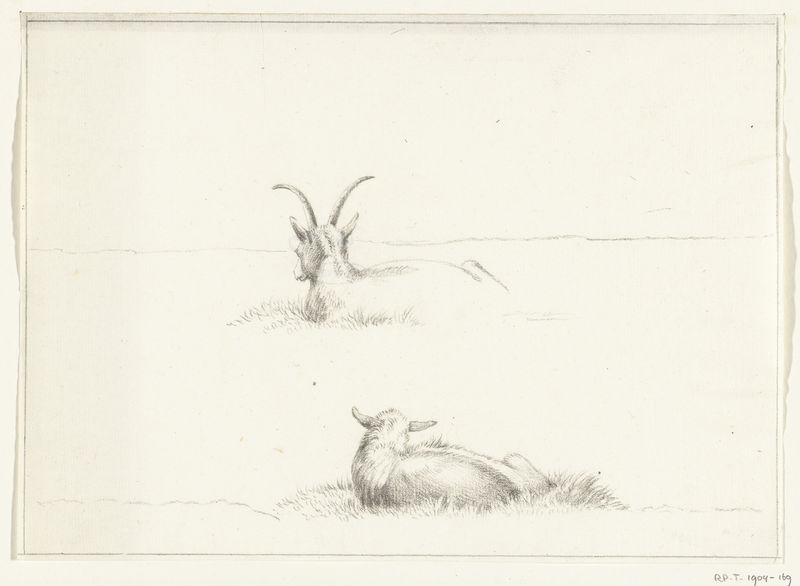
Titel: Schetsen van een liggende geit en een schaap, van achteren
Künstler: Jean Bernard
Standort: Amsterdam
Institution: Rijksmuseum
Schlagwörter: rücken, skizze, zeichnung, gras, schauen, weide, zart, fell, liegen, white, black, old, sit, sitting, brown, lamm, schaf, rückseite, bleistift, rückansicht, field, head, horizon, grass, drawing, paper, weich, black and white, animals, illustration, sketch, ziege, meadow, wiederkäuen, neck, ink, art, back, ears, hips, study, pencil, lines, cow, book, horns, lying, resting, sleep, sleeping, goat, ram, sheep, graze, lamb, goats, faded, lying down, wite, repose, 2, 1904, 9, 3, 1, 4, rear, spine, backs, spare, ewe, sholder, hind legs, eew, rp.t